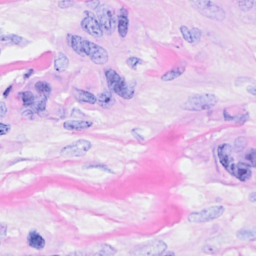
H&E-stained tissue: Breast